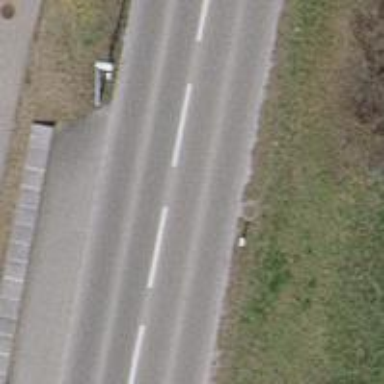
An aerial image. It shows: Secondary road with asphalt surface and separate sidewalk.